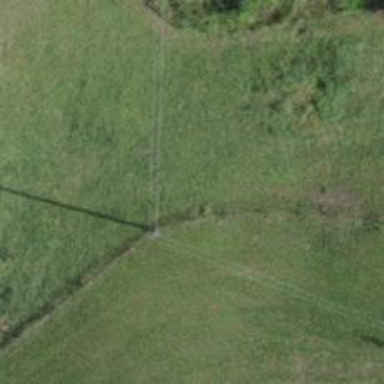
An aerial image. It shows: Minor power line.